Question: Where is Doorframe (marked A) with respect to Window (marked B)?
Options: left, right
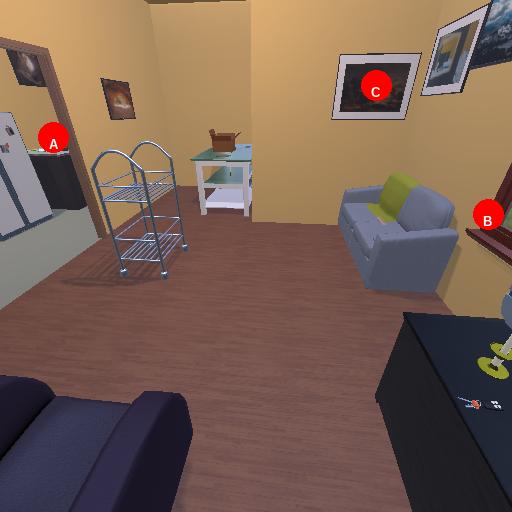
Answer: left